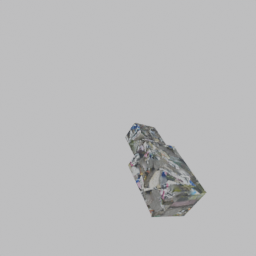
Label: electronics